Question:
I want to display only the file name without displaying the url.
I want to replace the file name instead of 'document '.
'''
while($fet=mysql_fetch_assoc($sql1))
{
$i=$i+1;
$next=$fet['f_name'];
echo '<h4><a class="astext" href="'.$next.'" title="'.$next.'" target="_blank" download>Document'.$i.'</a></h4>';
}
'''
if I replace the word 'document' to $next it shows full url as <URL> I need to display sample.doc.
'''
echo '<h4><a class="astext" href="'.$next.'" title="'.$next.'" target="_blank" download>"'.$next.'"</a></h4>';
'''
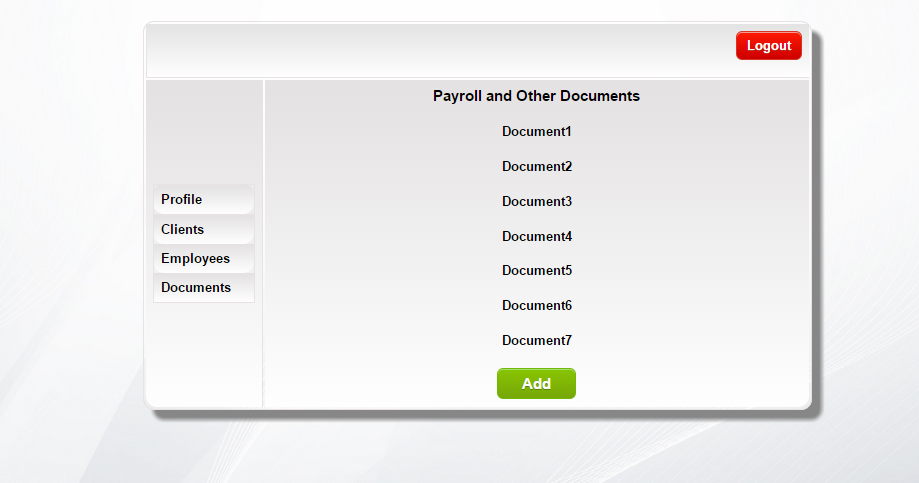
Answer: I included $next1 = basename($next);
'''
while($fet=mysql_fetch_assoc($sql1))
{
$i=$i+1;
$next=$fet['f_name'];
$next1 = basename($next);
echo '<h4><a class="astext" href="'.$next.'" title="'.$next.'" target="_blank" download>'.$next1.'</a></h4>';
}
'''
Its working now.